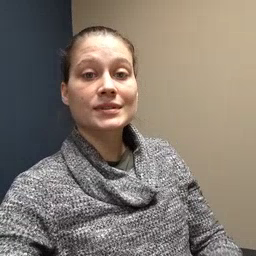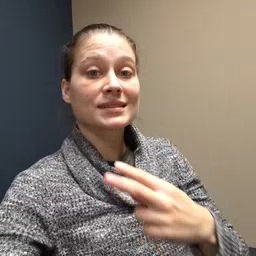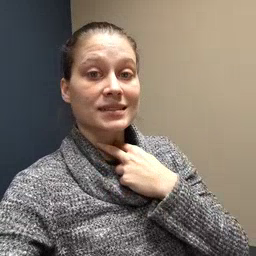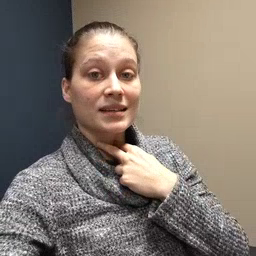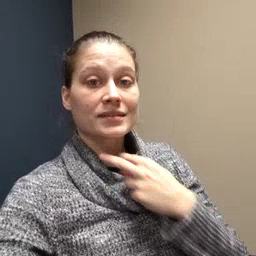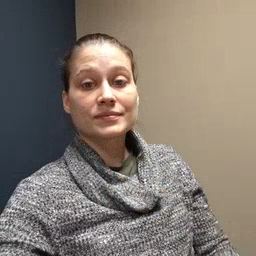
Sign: stuck